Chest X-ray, PA view. Patient: 57 years old, sex F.
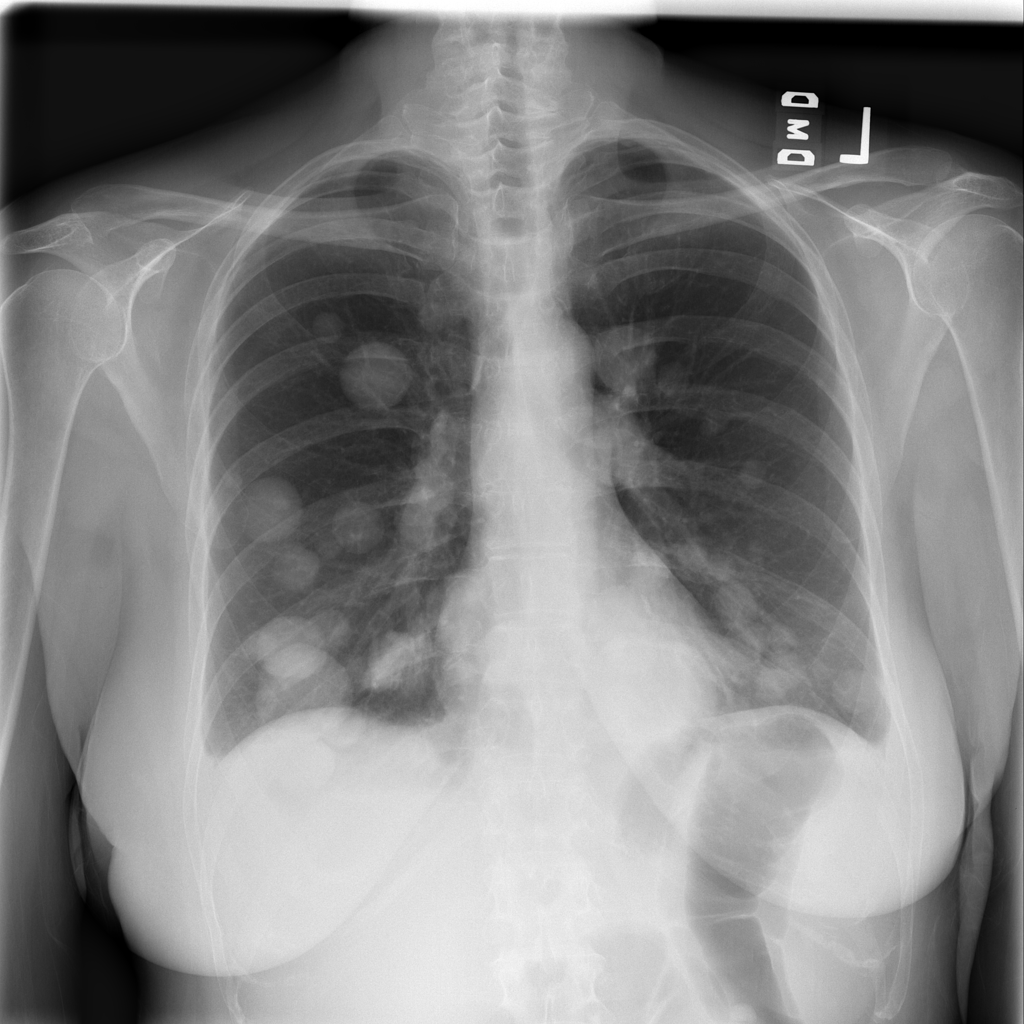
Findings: Effusion, Mass